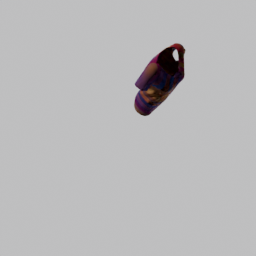
Label: people